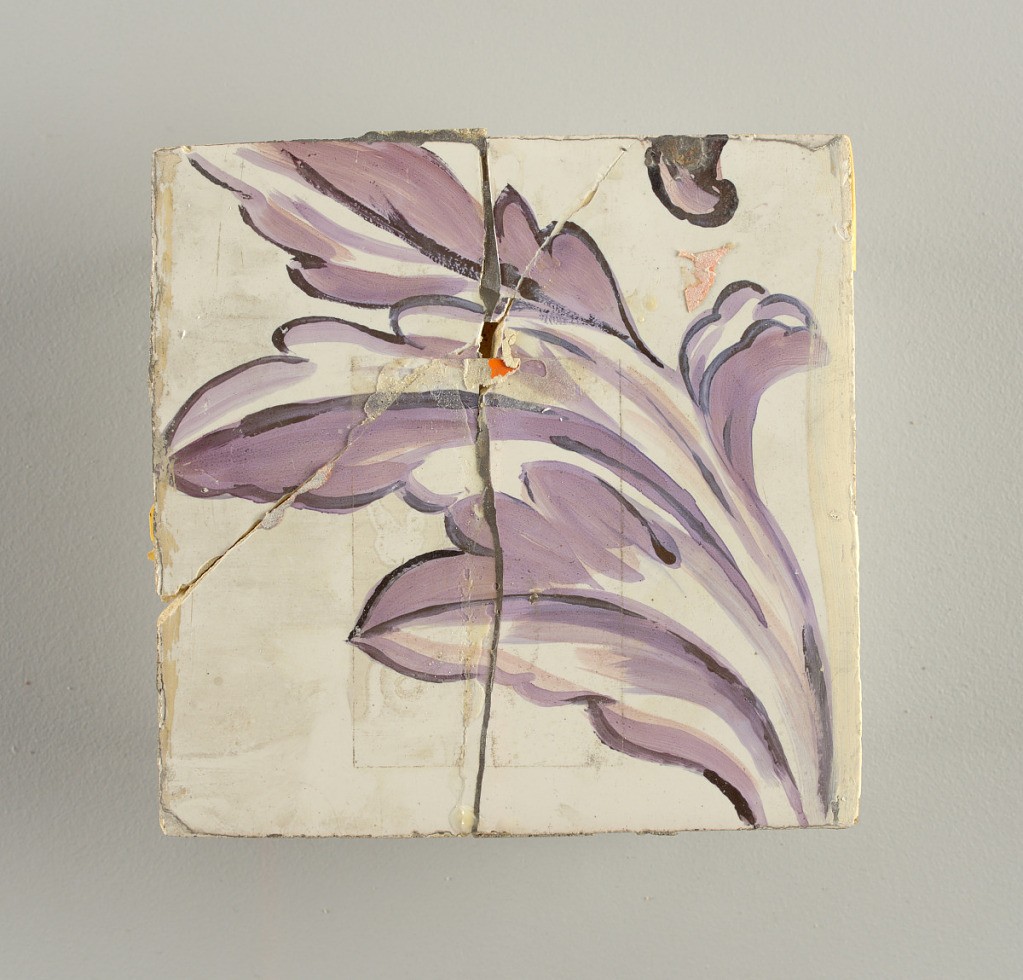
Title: Tile wall facing
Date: ca. 1725
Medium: Tin-glazed earthenware, underglaze
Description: Horizontal rectangle.  Thirty tiles wide and twenty-three tiles high with opening for fireplace eleven tiles wide and ten high.  Foliage arabesques disposed about three vertical axes from which are emphazised by urns at center and right, and at left by the figure of a standing woman carrying an infant on her arm and accompanied by two children.